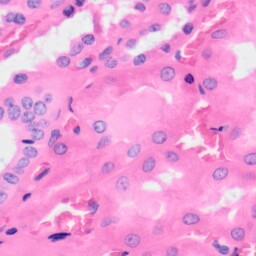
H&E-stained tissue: Kidney